Question: The problem in this code is that when it's run and I push "Yes" button, This is shown:

This means that my application stopped working, I just want it to end.
'''
private void App_DispatcherUnhandledException(object sender, DispatcherUnhandledExceptionEventArgs e)
{
string message = "An unhandled exception has ocurred, do you want close the app?";
MessageBoxResult currentMB = MessageBox.Show(message, "SomeTitleApp", MessageBoxButton.YesNo, MessageBoxImage.Exclamation);
if (currentMB == MessageBoxResult.Yes)
{ Application.Current.Shutdown(); }
else
{ e.Handled = true; }
}
'''
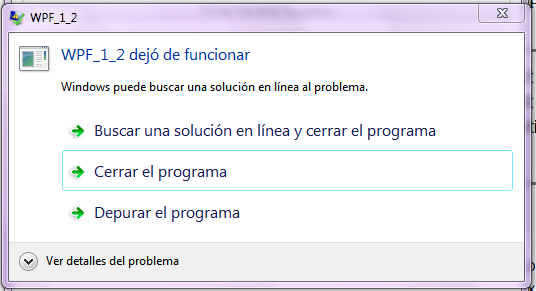
Answer: DispatcherUnhandledException isn't the right one. That is only raised when code on the UI thread bombs. You probably got something going kaboom on a worker thread or before the app even managed to get started.
You have to write an event handler for AppDomain.CurrentDomain.UnhandledException. Calling Environment.Exit() stops the WER dialog from showing. Do make sure to log something, nobody much cares for apps that just suddenly flicks out of existence with some traceable reason why. Log e.ExceptionObject.ToString() to get the exception message and the stack trace recorded. Often good enough to diagnose the problem.